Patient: sex F, age 62
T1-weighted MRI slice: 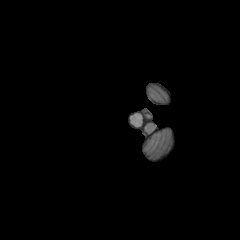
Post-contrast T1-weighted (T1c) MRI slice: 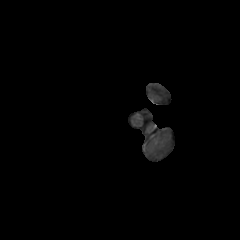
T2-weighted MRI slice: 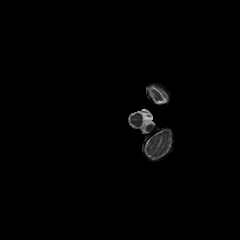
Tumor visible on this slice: no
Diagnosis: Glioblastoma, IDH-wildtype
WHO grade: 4